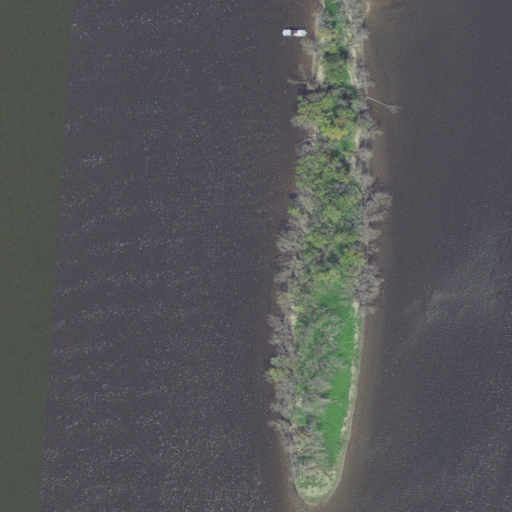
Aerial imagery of island in Wisconsin named Island Number One Hundred Sixty-seven containing open water, woody wetlands, and herbaceous wetlands